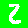
Digit: 2